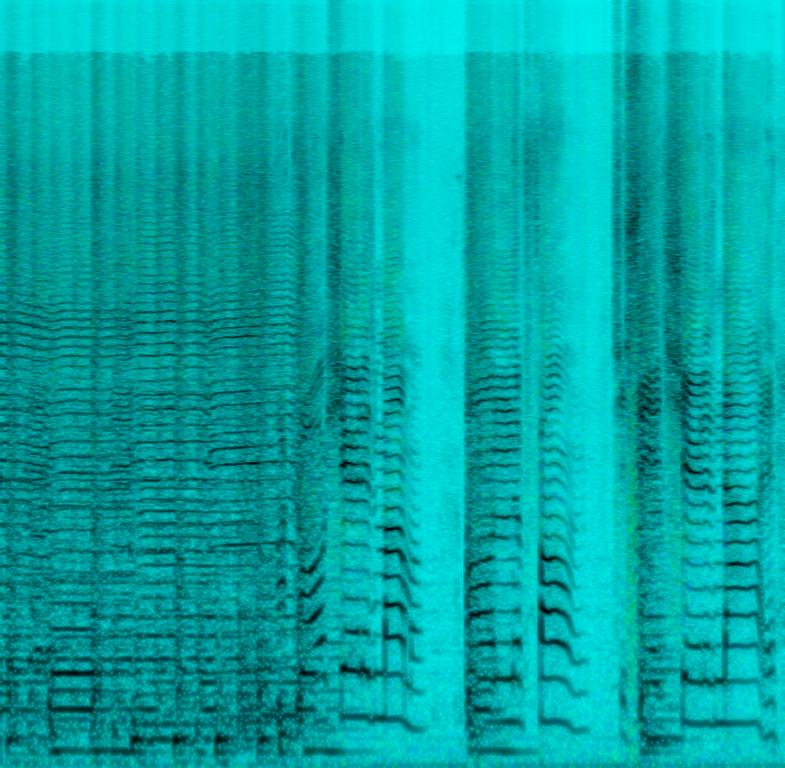
The low quality recording features a flat male vocal singing over groovy bass, brass melody, punchy snare and shimmering hi hats. The recording is messy, noisy, distorted and in mono, vintage as it is probably old.